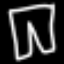
Label: pants